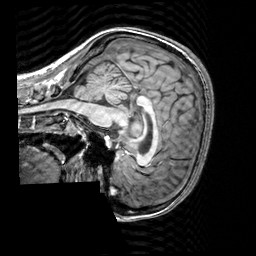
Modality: T1w
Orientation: sagittal
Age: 25
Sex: female
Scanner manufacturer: siemens
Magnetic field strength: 3 T
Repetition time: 2.3 s
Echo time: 0.00303 s